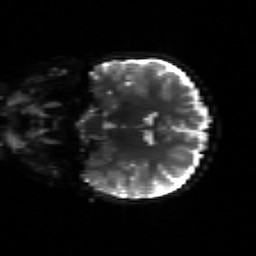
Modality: sbref
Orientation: coronal
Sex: female
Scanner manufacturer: siemens
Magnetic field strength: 3 T
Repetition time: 5 s
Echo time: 0.071 s